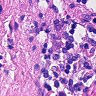
Metastatic tissue present: no